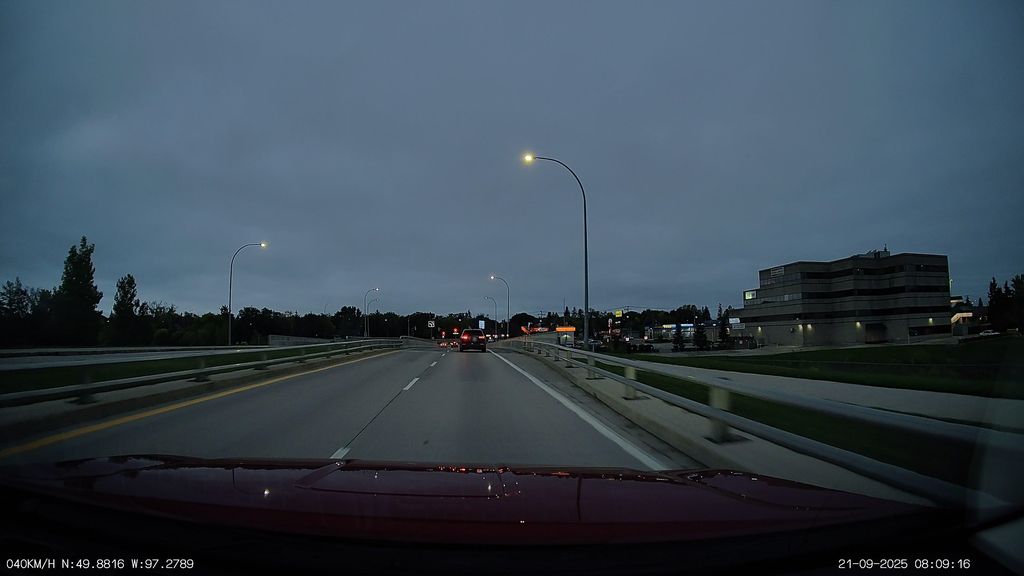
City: winnipeg